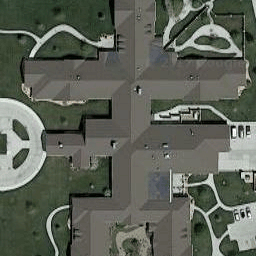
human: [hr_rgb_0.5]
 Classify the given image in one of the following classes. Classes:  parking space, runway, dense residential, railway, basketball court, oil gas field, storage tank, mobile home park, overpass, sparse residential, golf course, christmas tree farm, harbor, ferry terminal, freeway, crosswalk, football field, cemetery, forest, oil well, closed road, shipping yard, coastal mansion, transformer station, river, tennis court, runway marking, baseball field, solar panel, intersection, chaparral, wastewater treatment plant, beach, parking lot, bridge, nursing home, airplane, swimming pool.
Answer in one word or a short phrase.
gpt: nursing home